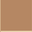
Piece: xx